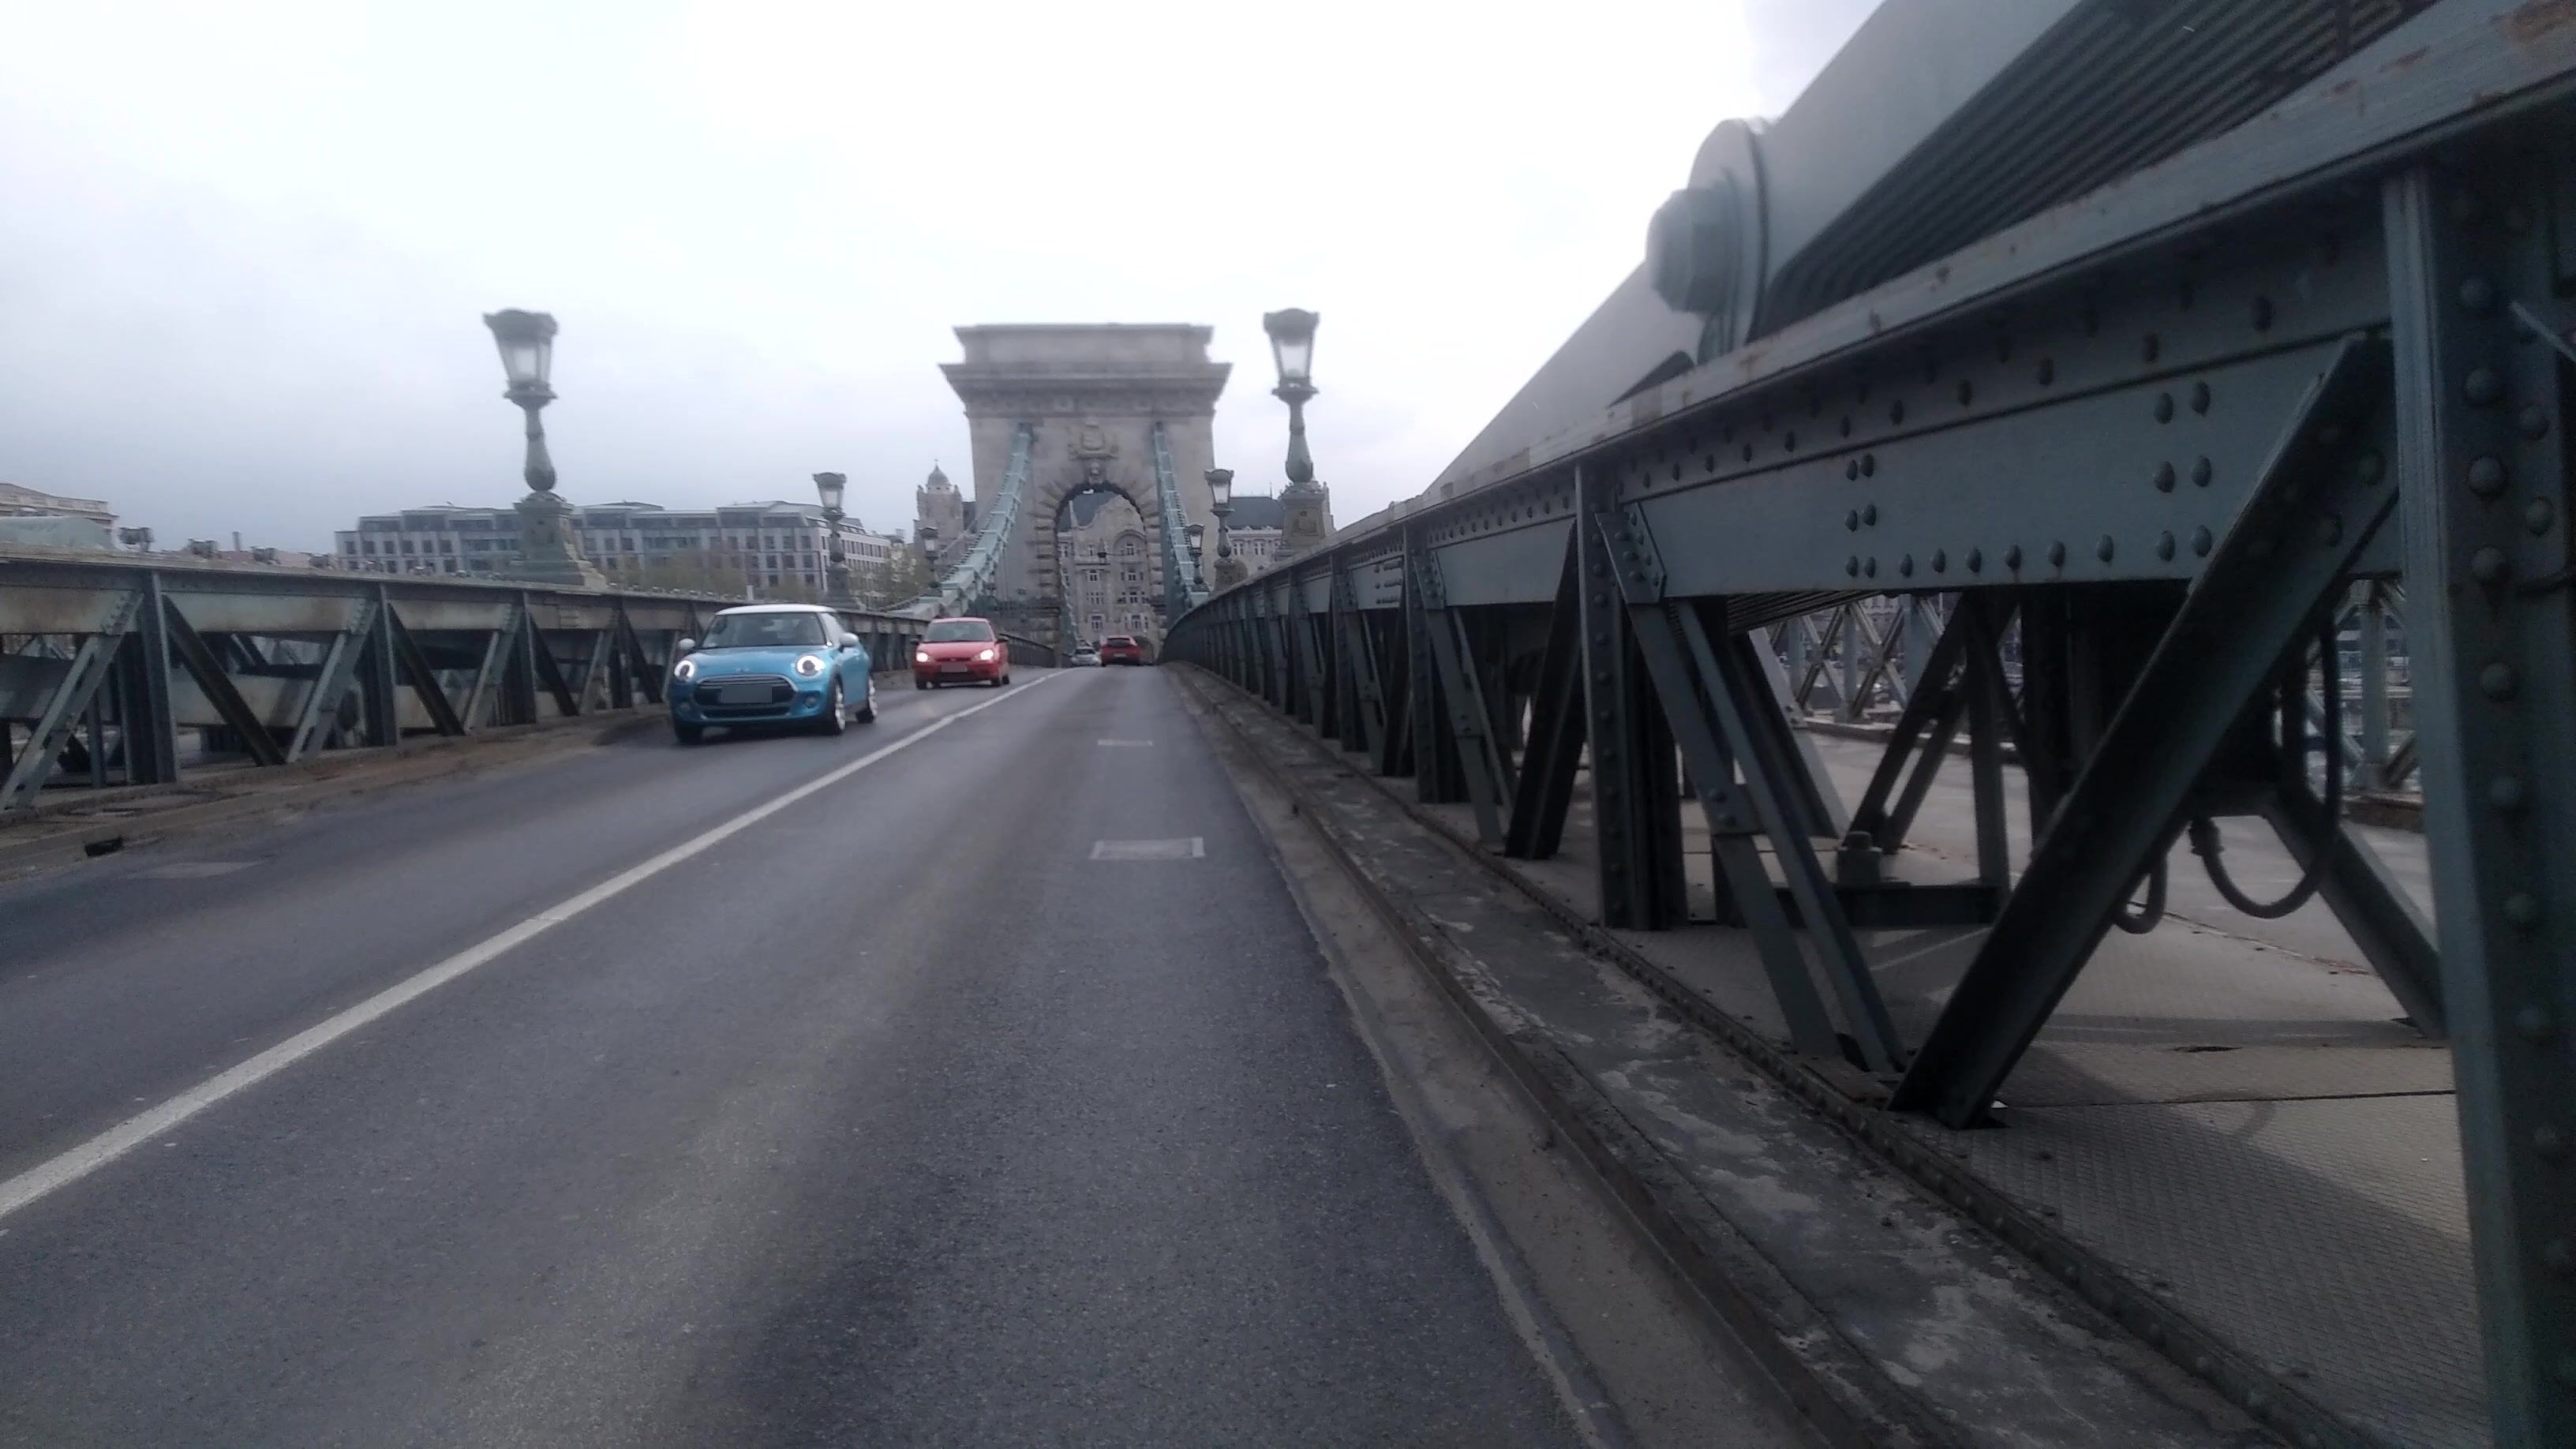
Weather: clear
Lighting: day
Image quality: good
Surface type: cycling surface
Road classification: tertiary
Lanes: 2
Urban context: urban centre
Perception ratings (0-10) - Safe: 5.77, Lively: 1.34, Beautiful: 4.78, Boring: 2.42, Depressing: 6.14, Wealthy: 1.92